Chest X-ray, PA view. Patient: 26 years old, sex M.
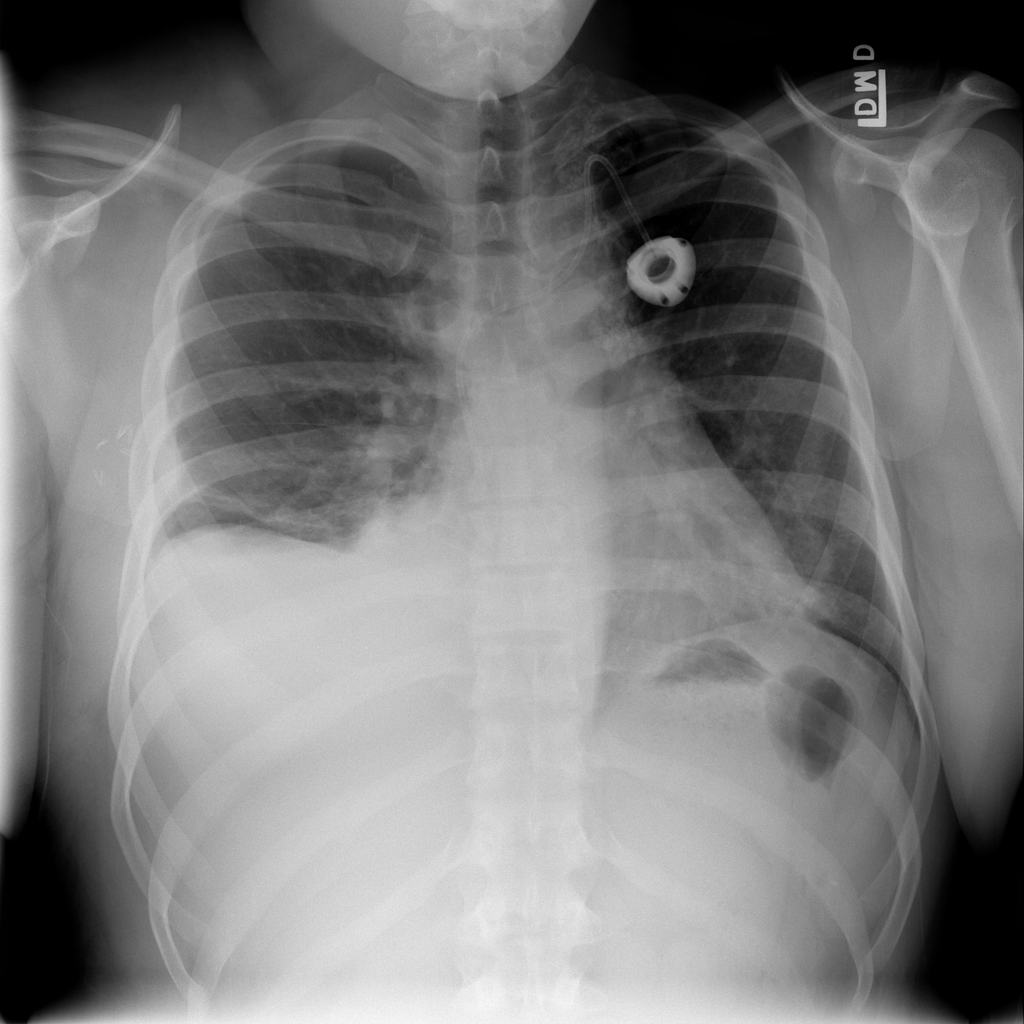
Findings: No Finding